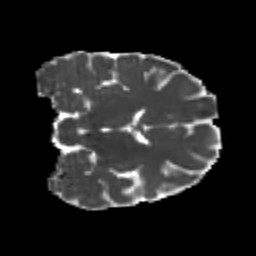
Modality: MD
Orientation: coronal
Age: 18
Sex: female
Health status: healthy
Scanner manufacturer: philips
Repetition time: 7.386 s
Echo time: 0.08599 s